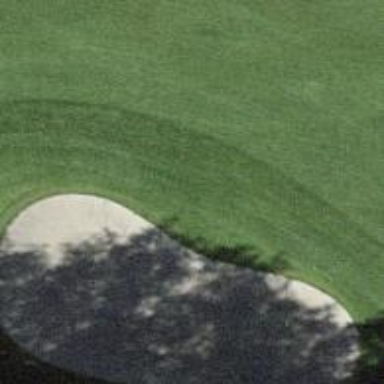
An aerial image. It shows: Sandy area is golf bunker.